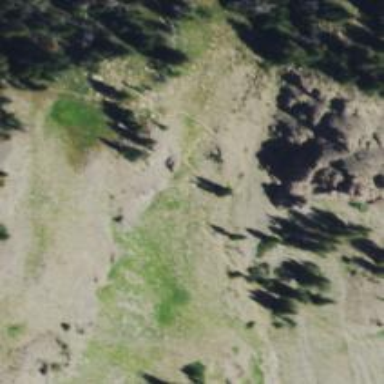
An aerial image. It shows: Trail path.